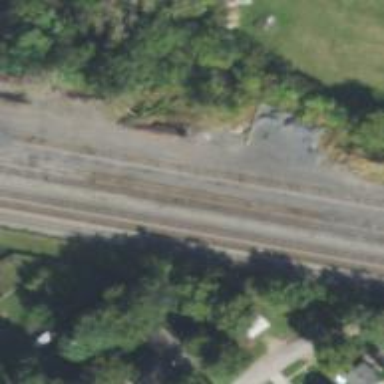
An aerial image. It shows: Railway yard.